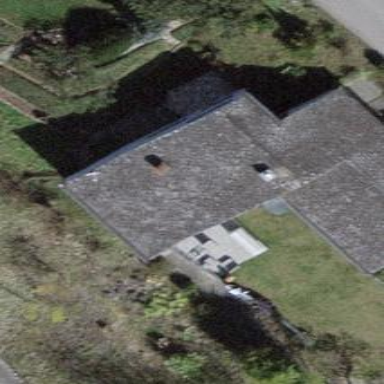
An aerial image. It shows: Building with tile roof.